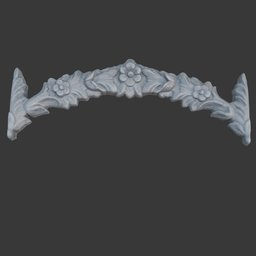
Label: decoration